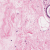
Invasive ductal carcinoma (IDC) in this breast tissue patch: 0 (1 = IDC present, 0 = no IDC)